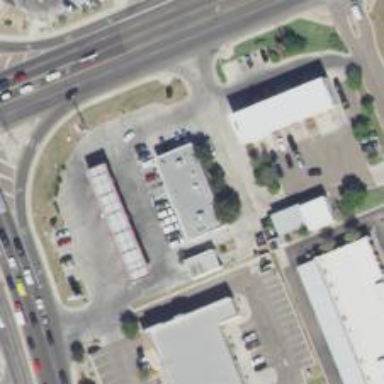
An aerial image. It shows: Convenience shop.